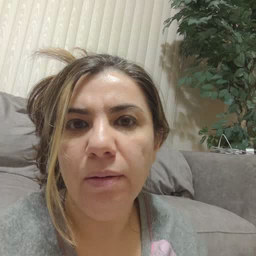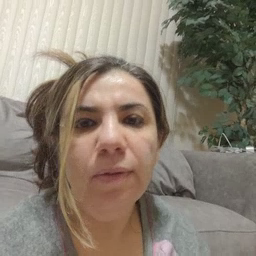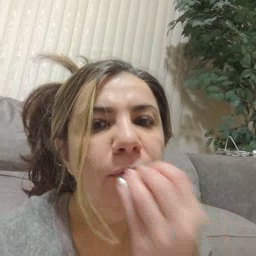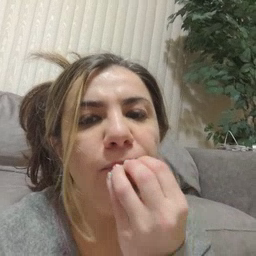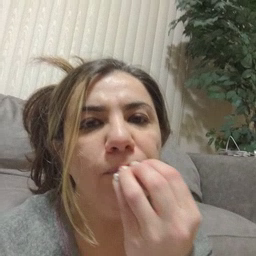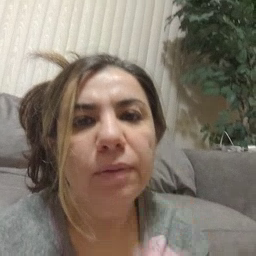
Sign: food